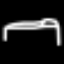
Label: bed